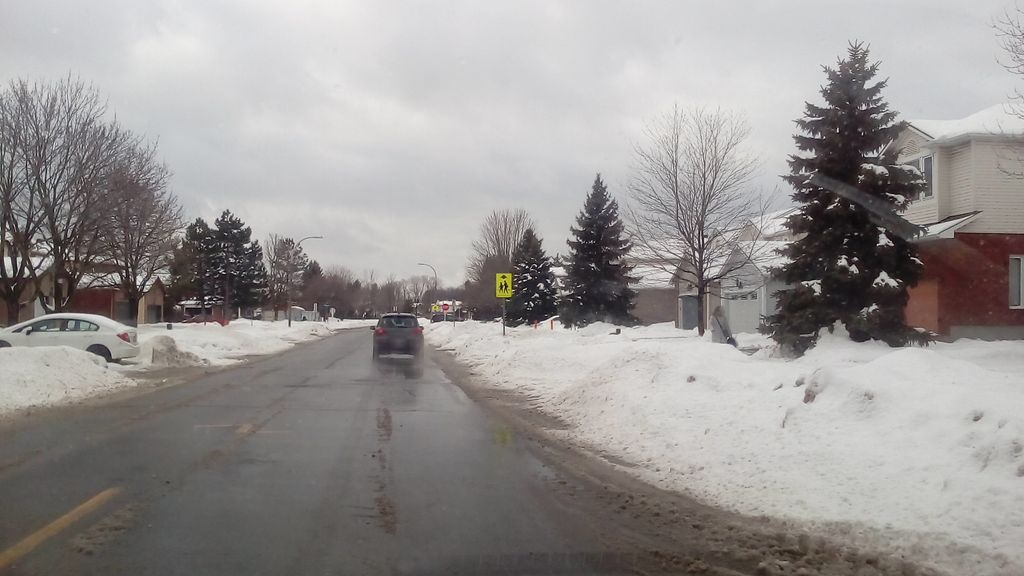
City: ottawa-gatineau